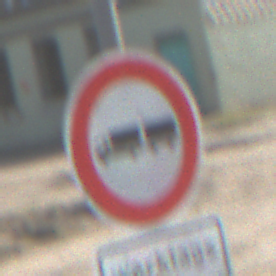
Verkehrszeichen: VerbotLastkraftwagenMitAnhaenger
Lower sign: ZeitangabenMitBeschraenkungAufWochentage7
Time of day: Midday
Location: Outdoor (Suburban)
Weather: PartlyCloudy
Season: NotSpecified
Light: Natural